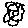
Label: flower